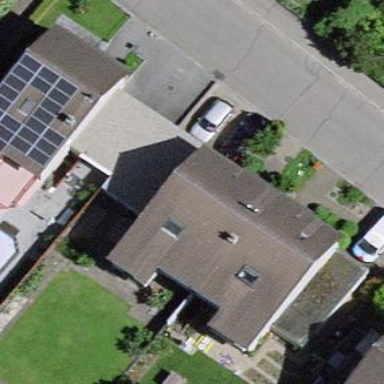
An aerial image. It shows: Semi-detached house.